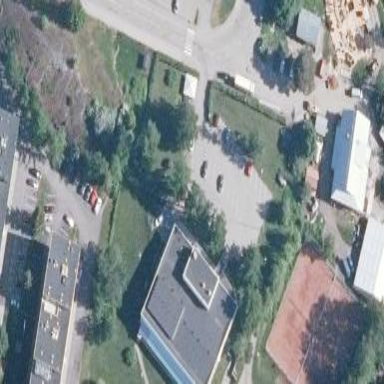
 perfect for leisure and swimming activities."